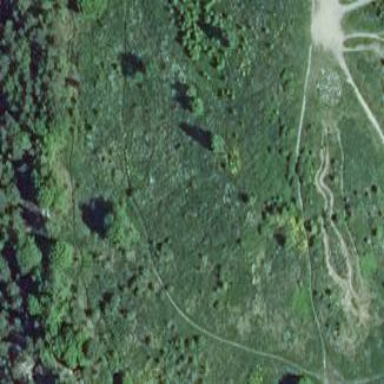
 perfect for leisurely sports activities."